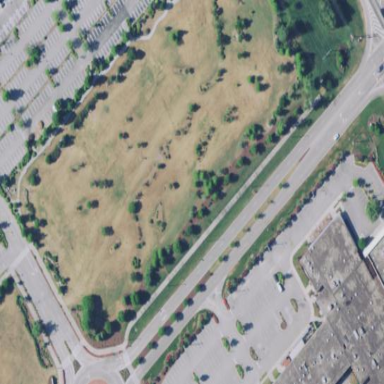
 perfect for leisurely sports activities."